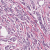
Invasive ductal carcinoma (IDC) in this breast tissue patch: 1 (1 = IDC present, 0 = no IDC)